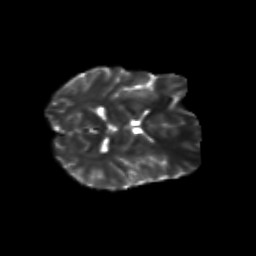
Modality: T2w
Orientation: axial
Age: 24
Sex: male
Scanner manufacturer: siemens
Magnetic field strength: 3 T
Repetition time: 3.5 s
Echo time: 0.125 s